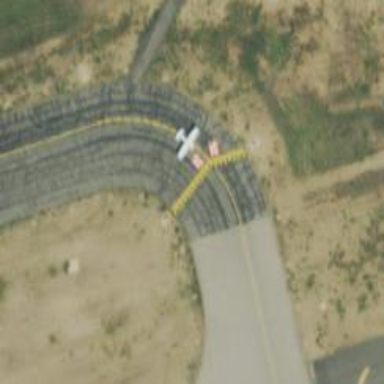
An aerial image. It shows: Image of taxiway at airport.